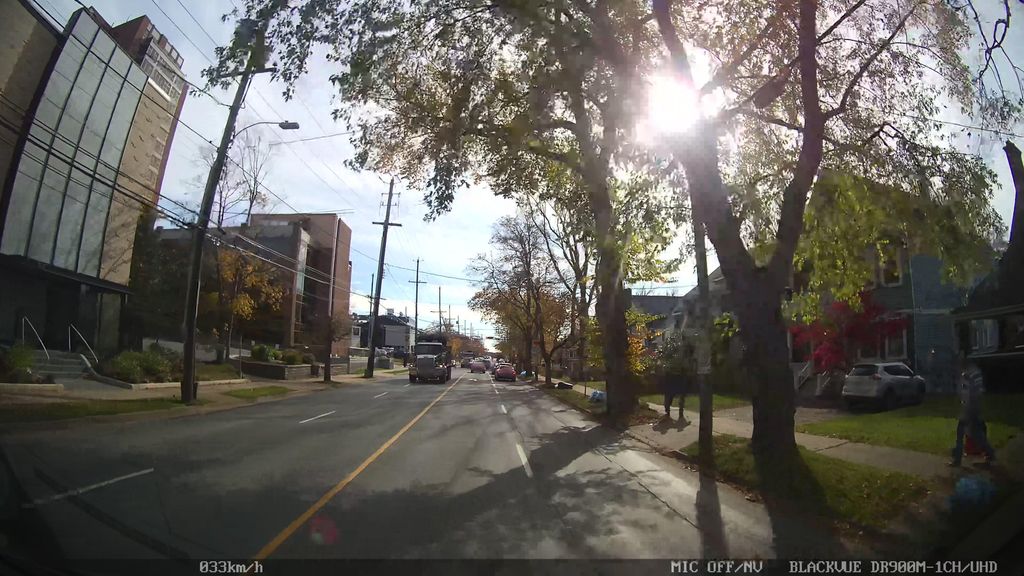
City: halifax